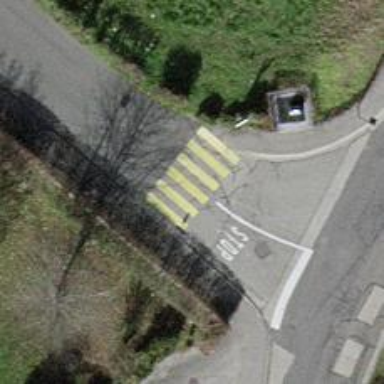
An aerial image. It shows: Zebra crossing on the road.